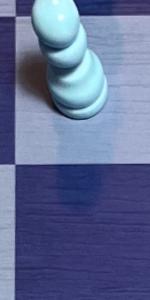
Label: Empty